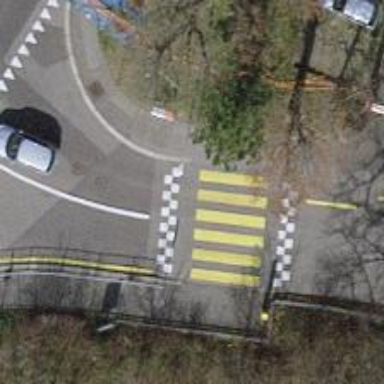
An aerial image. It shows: Uncontrolled crossing on the road.